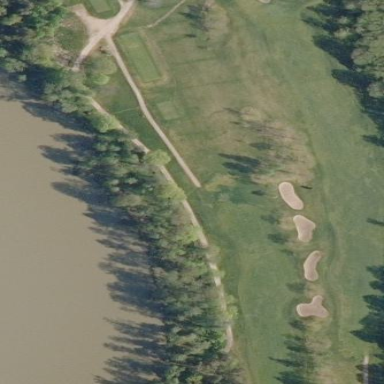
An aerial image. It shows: Rough area in golf course.